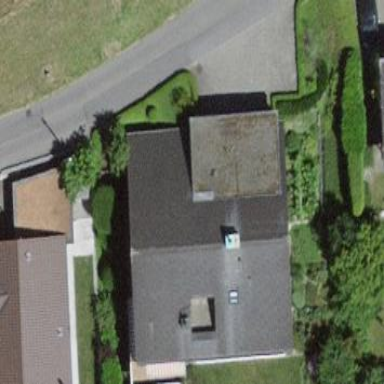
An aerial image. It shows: Residential building.